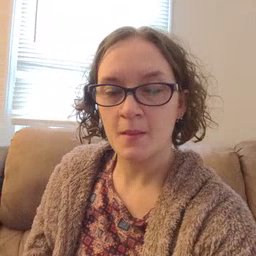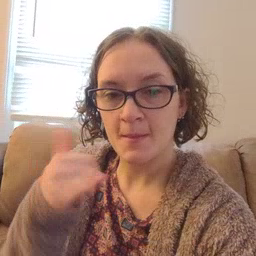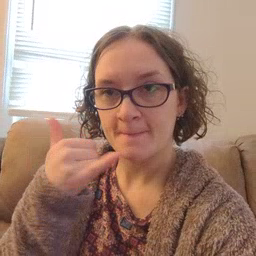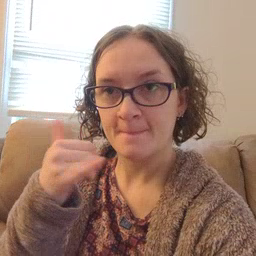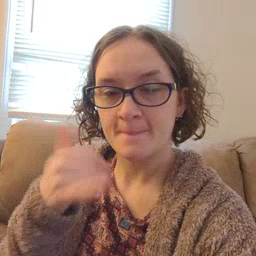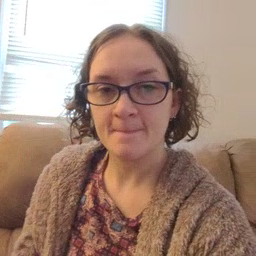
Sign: yellow